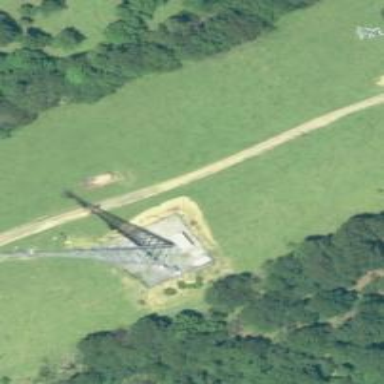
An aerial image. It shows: Mast structure.